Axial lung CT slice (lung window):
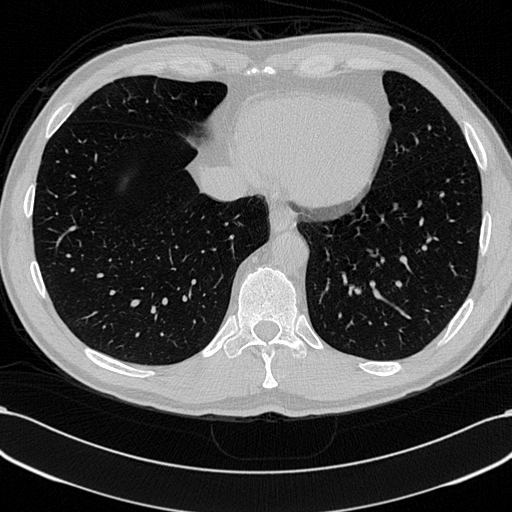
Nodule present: no